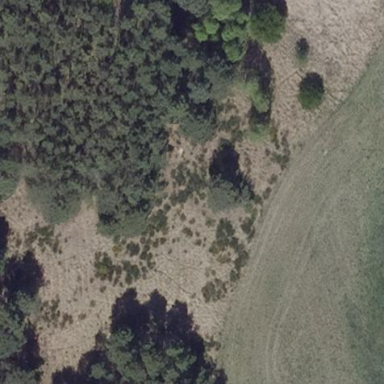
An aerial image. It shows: Landscape covered with heath.